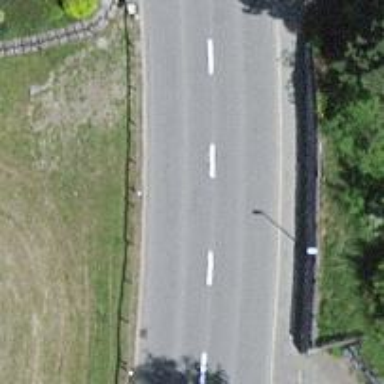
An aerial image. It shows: Secondary road with asphalt surface. The right sidewalk also has asphalt surface.